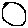
Label: circle